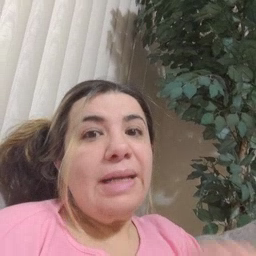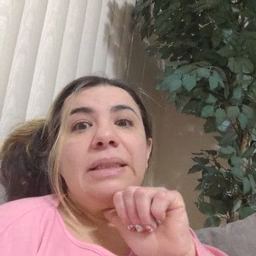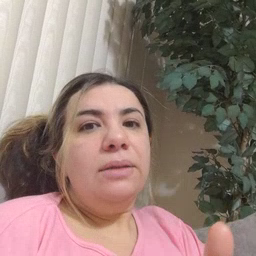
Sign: not